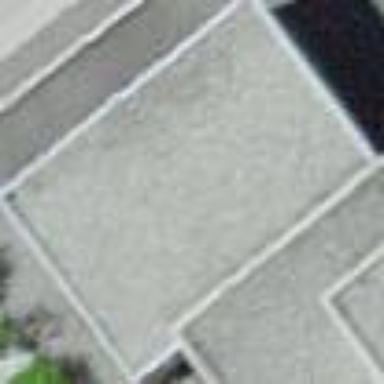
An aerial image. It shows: Garage.